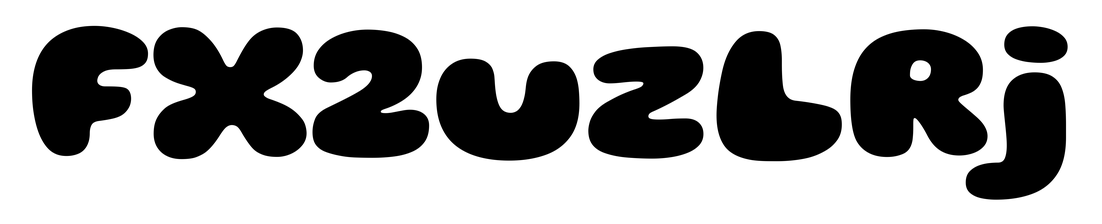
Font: Gluten_Black